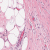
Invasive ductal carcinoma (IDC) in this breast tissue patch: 0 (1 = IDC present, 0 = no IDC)